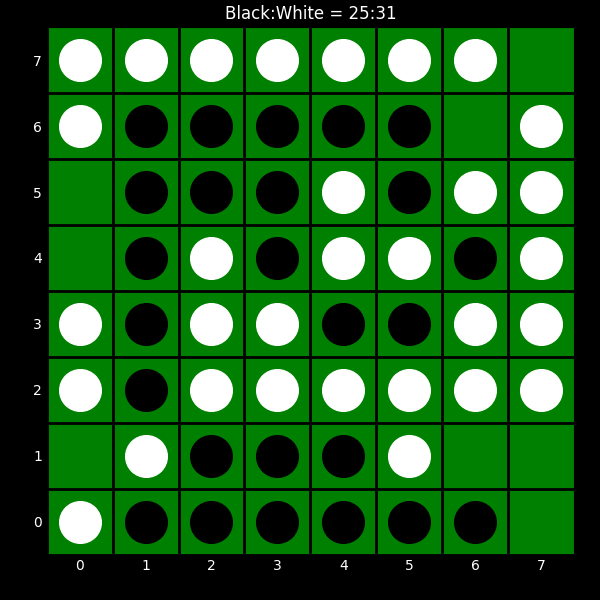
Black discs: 25
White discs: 31